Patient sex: M
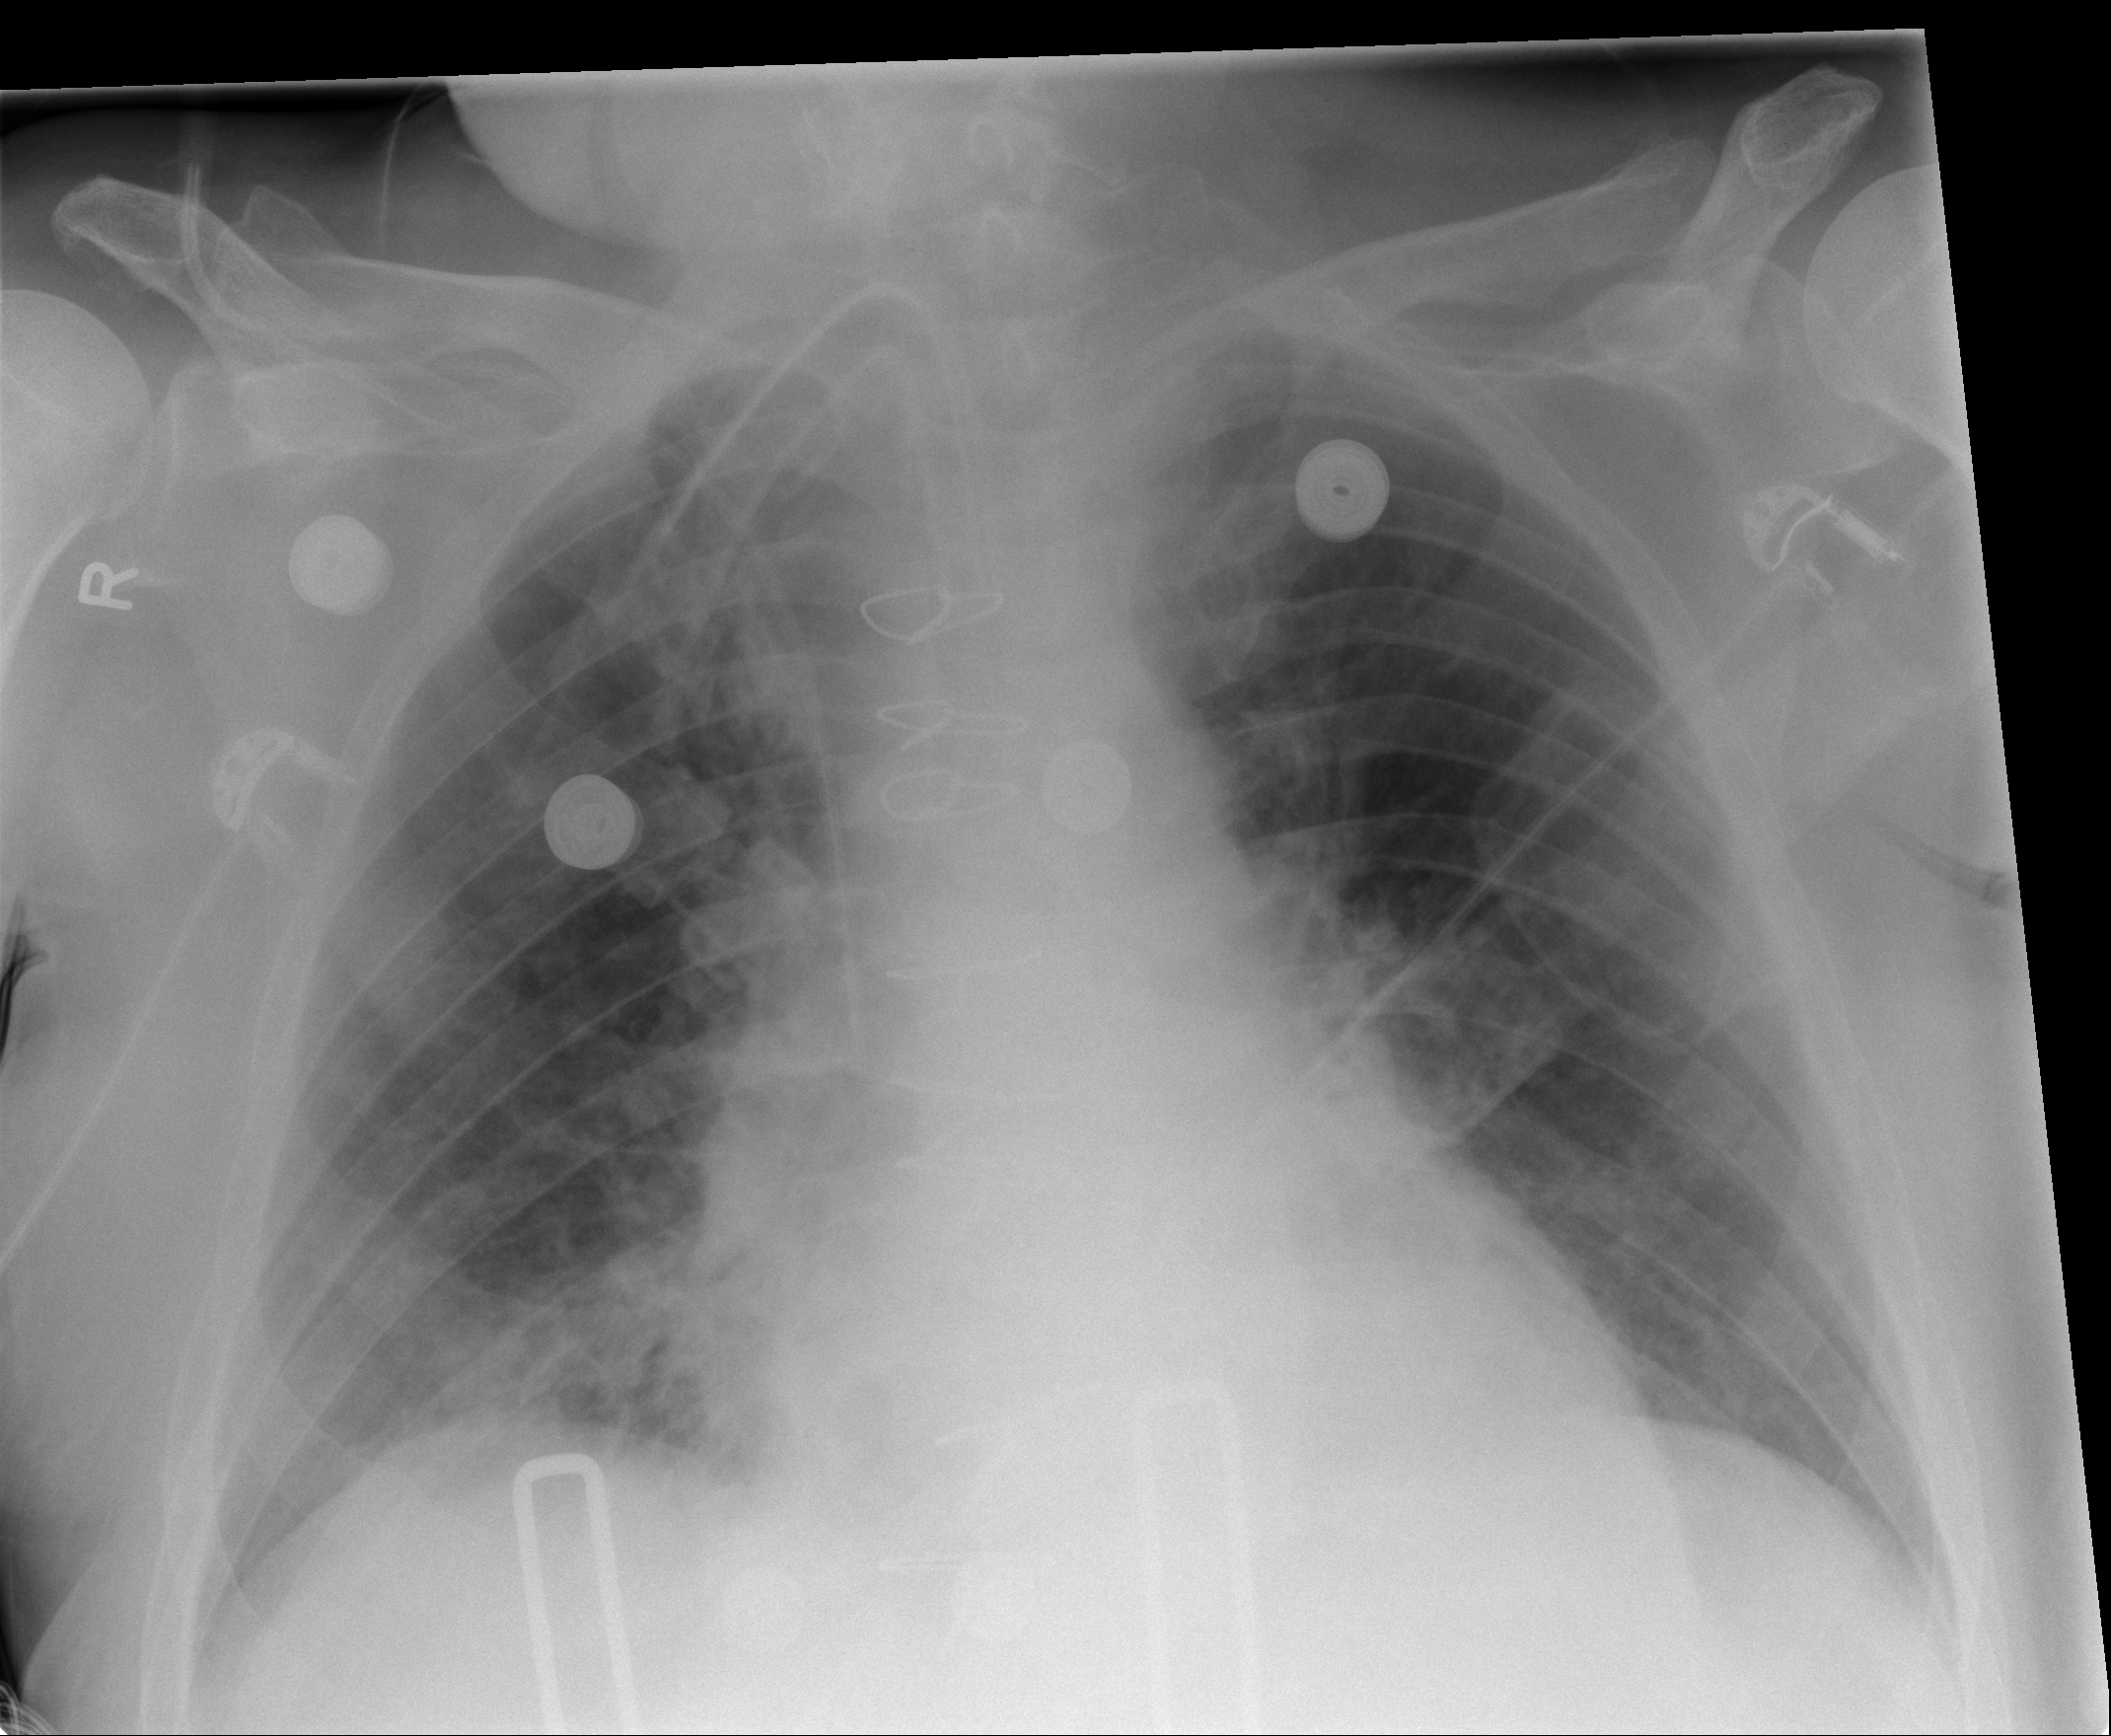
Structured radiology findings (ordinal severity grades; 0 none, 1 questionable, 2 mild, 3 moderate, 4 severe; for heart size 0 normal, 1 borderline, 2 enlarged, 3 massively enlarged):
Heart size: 0
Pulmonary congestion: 2
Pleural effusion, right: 0
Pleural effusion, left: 0
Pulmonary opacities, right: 2
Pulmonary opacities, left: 0
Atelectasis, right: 2
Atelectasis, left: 2